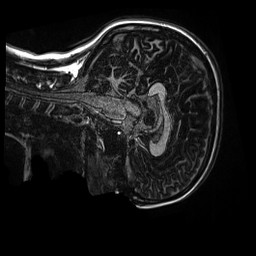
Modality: MP2RAGE
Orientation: sagittal
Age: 10
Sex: female
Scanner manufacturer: siemens
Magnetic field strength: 3 T
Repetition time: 4 s
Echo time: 0.00303 s